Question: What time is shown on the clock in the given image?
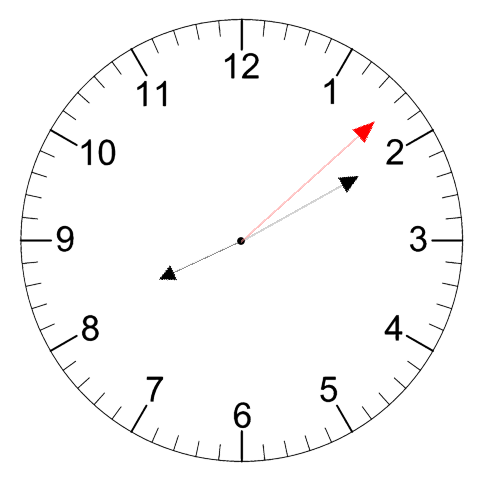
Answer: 08:10:08